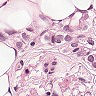
Metastatic tissue present: yes